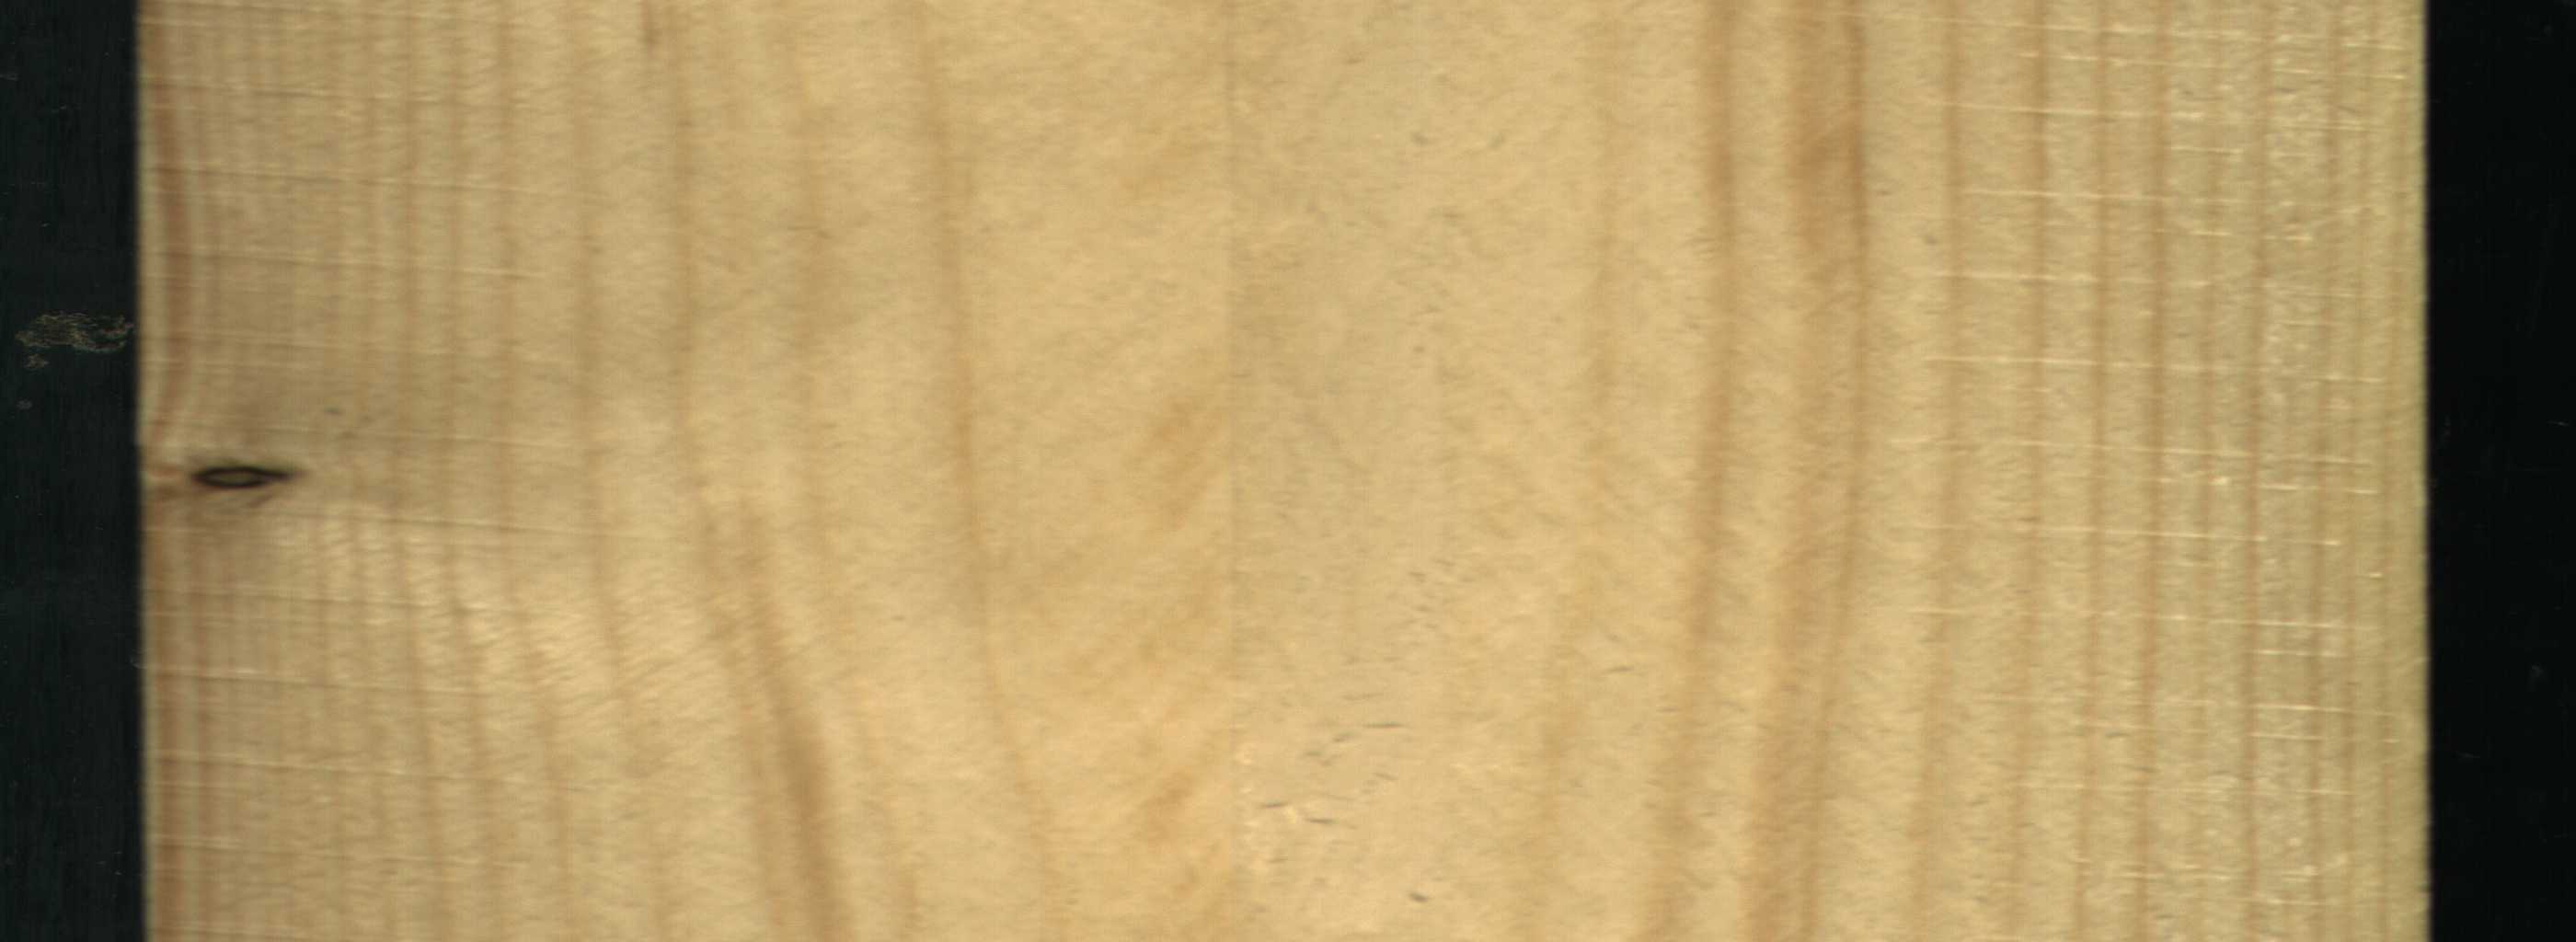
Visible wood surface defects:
Dead_Knot